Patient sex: M
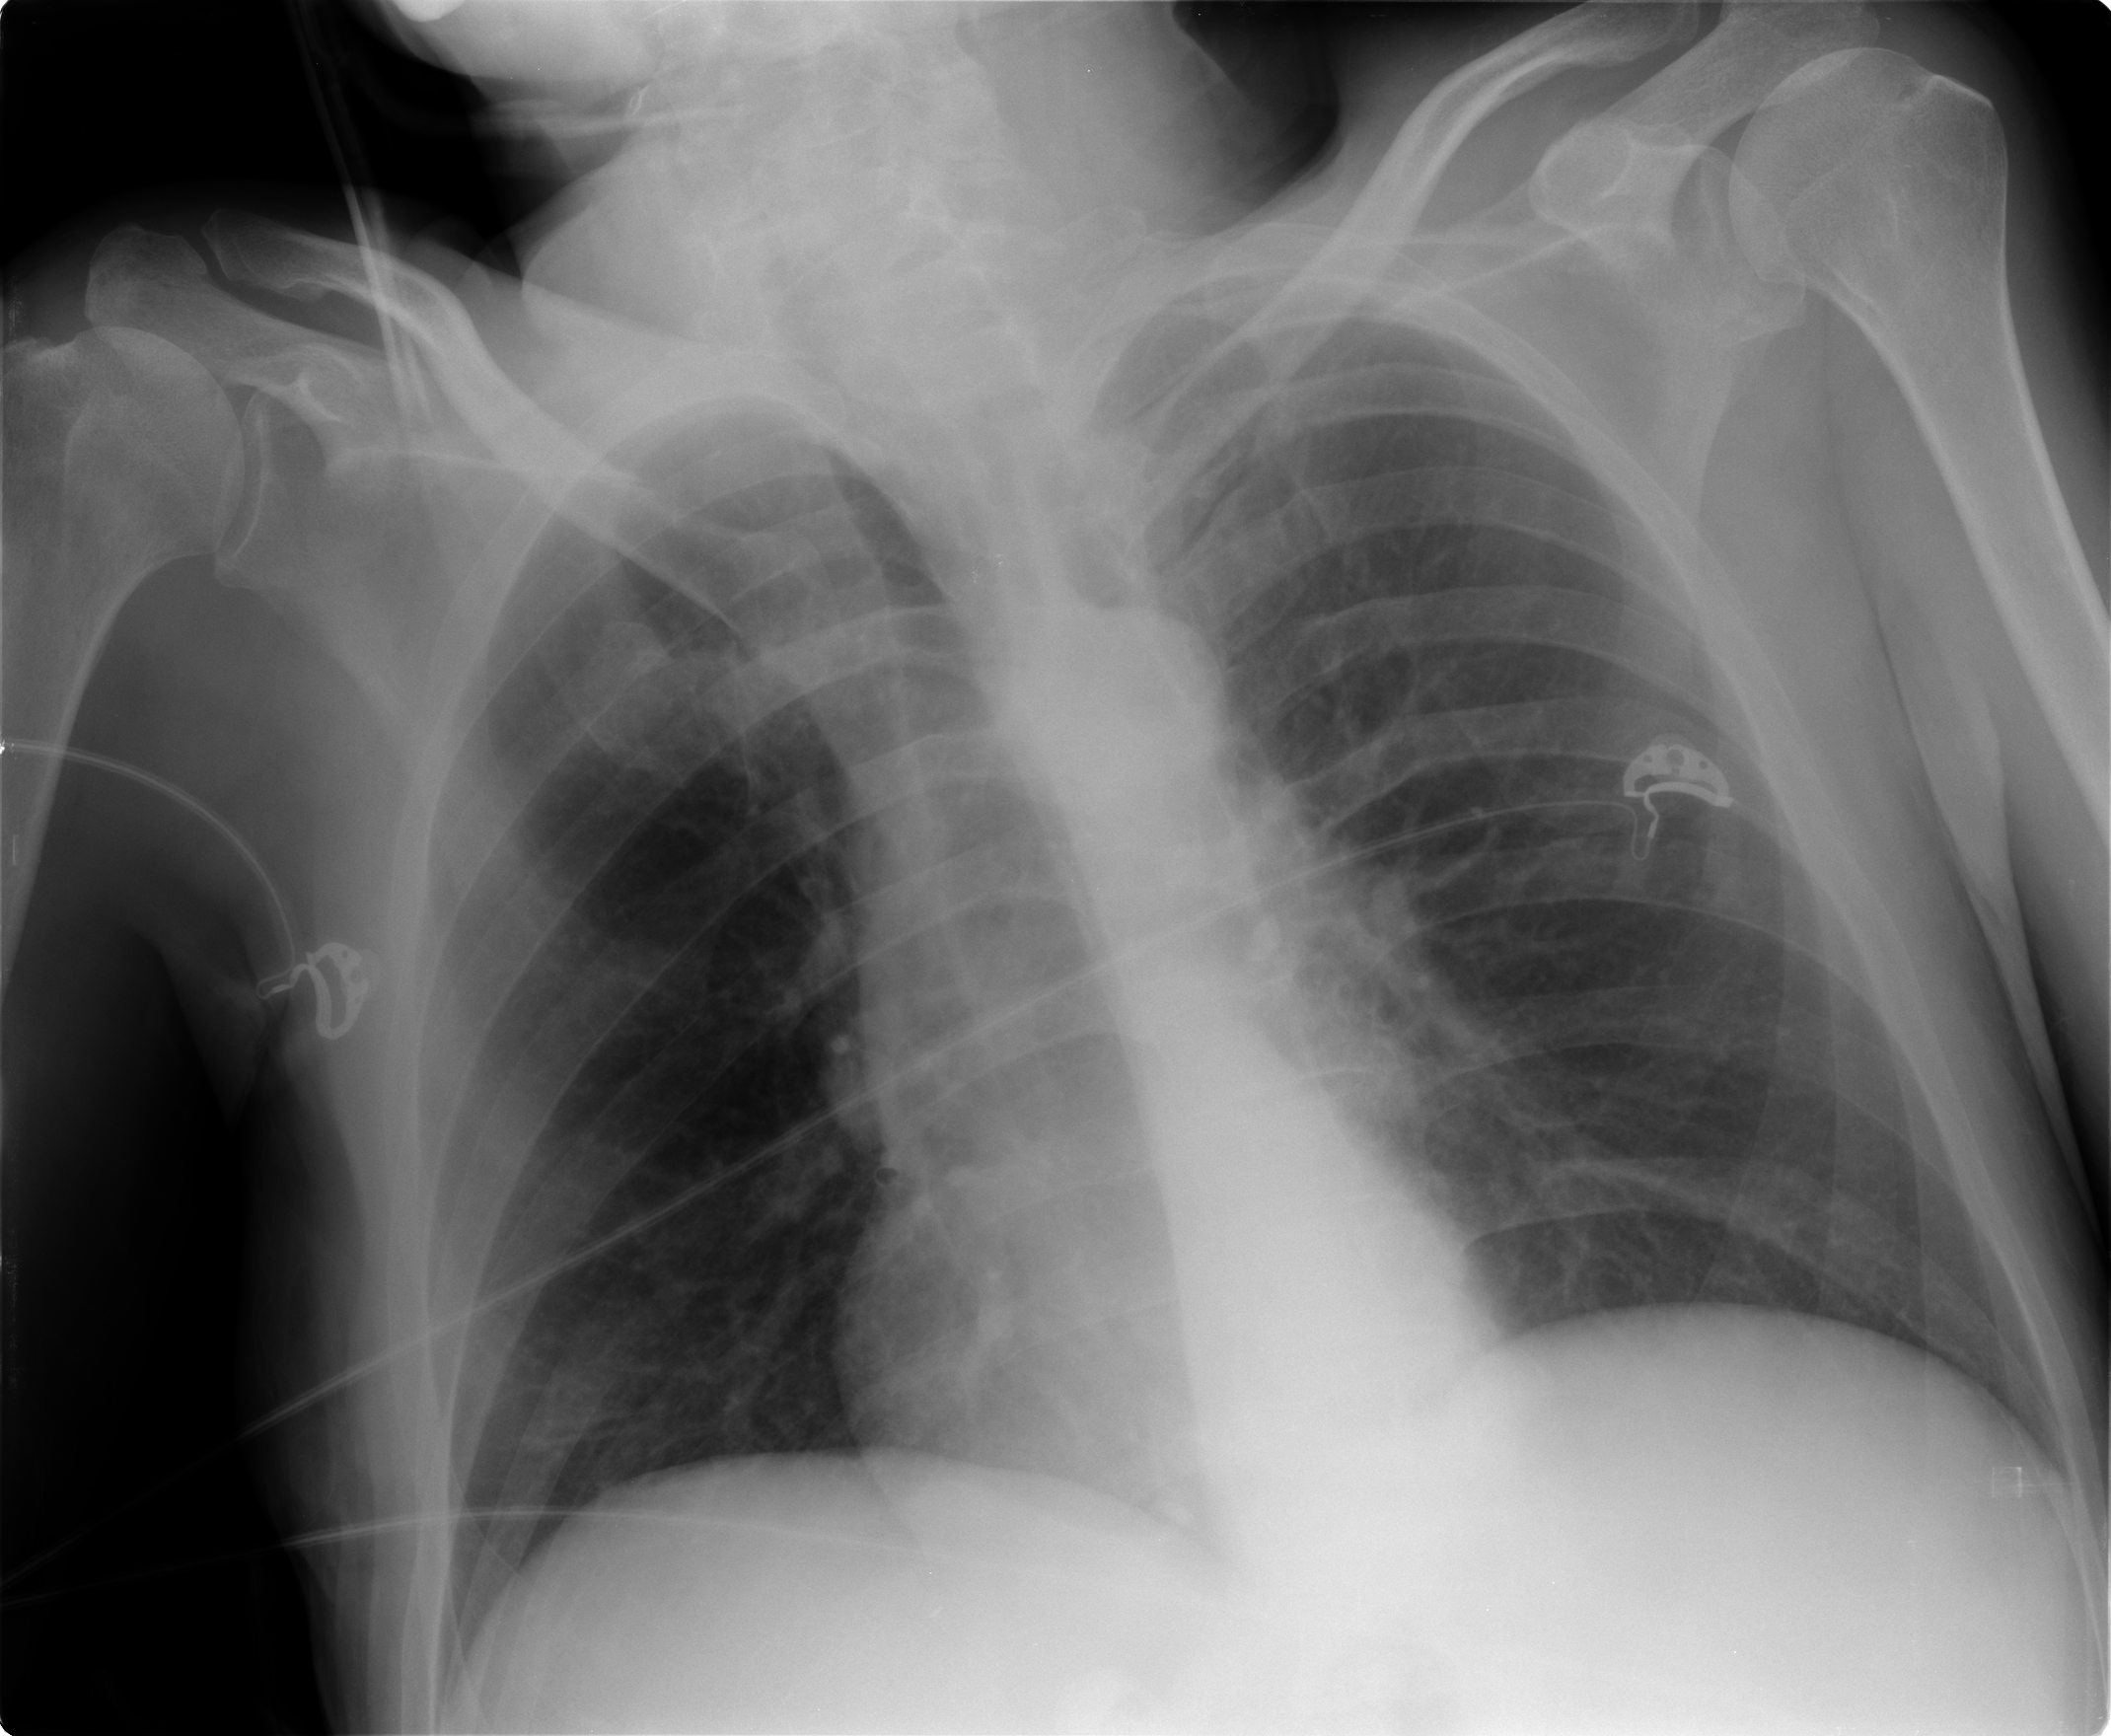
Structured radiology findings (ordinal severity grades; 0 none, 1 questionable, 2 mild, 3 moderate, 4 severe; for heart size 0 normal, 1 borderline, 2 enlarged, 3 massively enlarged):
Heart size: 0
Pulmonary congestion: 0
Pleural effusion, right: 0
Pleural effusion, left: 0
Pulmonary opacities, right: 0
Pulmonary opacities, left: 0
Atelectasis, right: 2
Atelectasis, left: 2